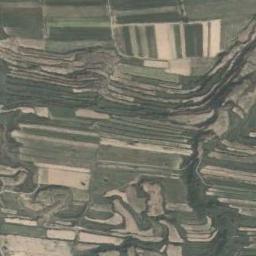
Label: terrace